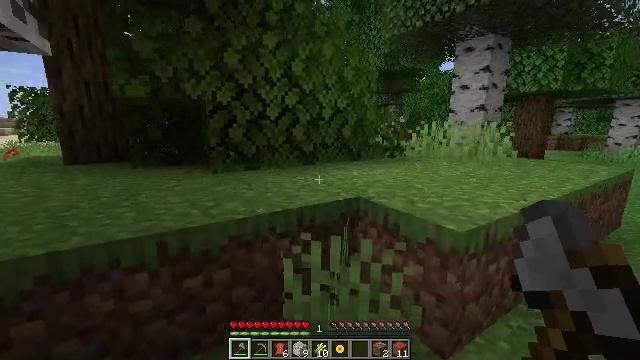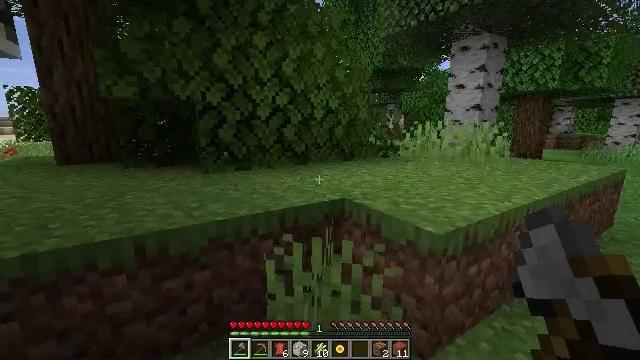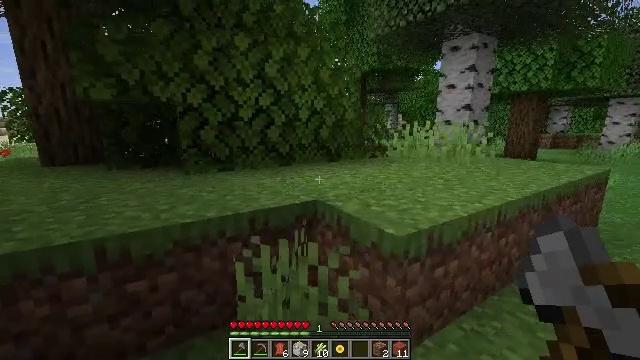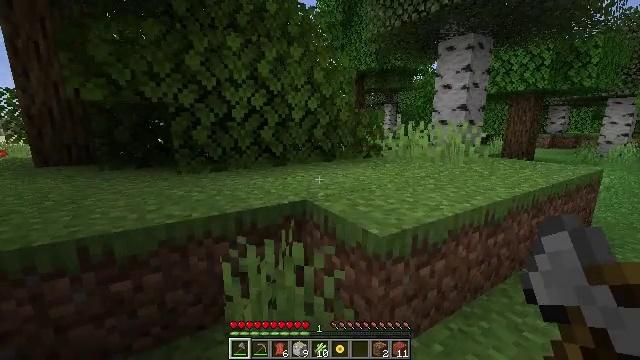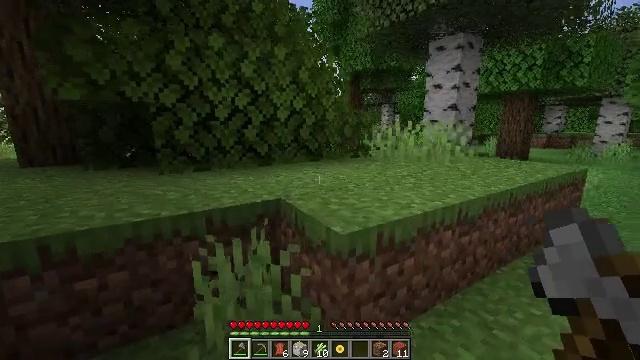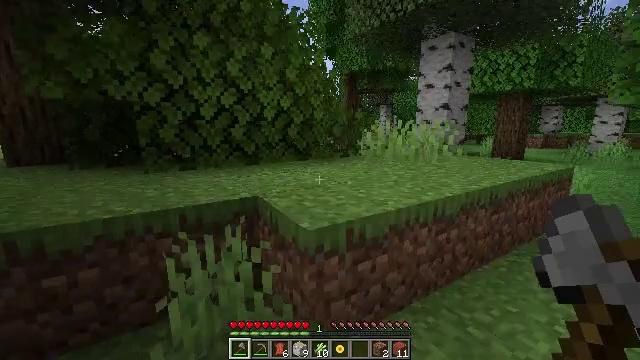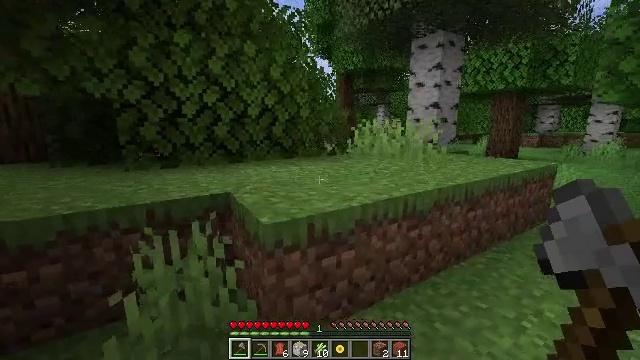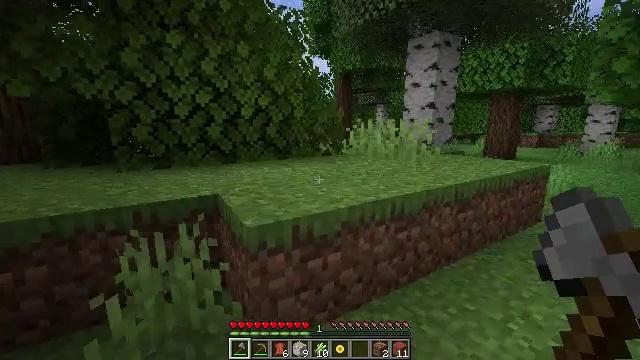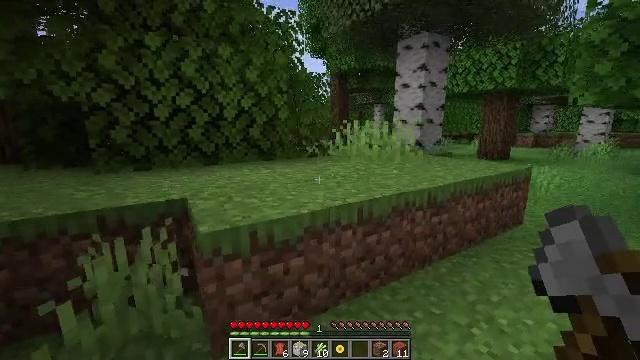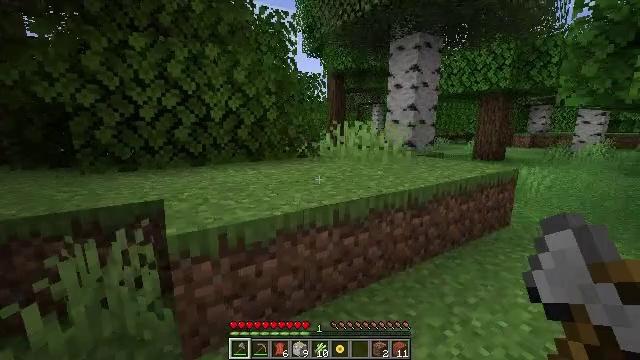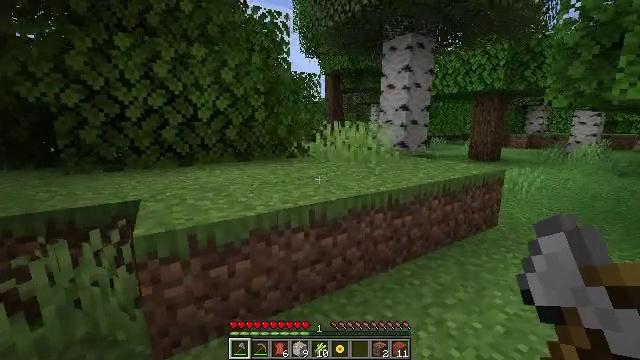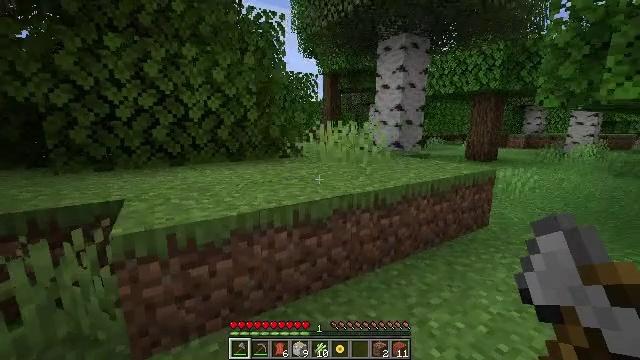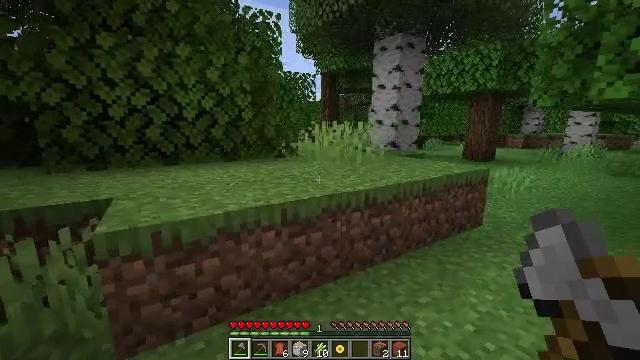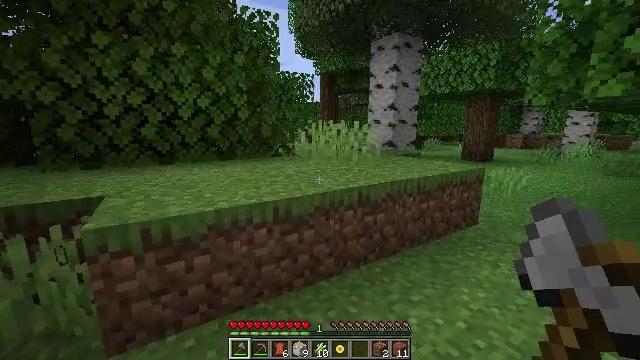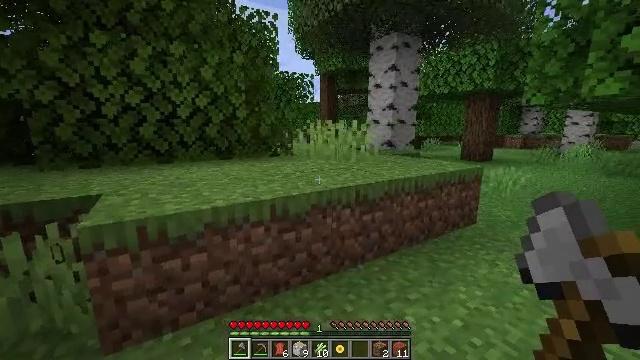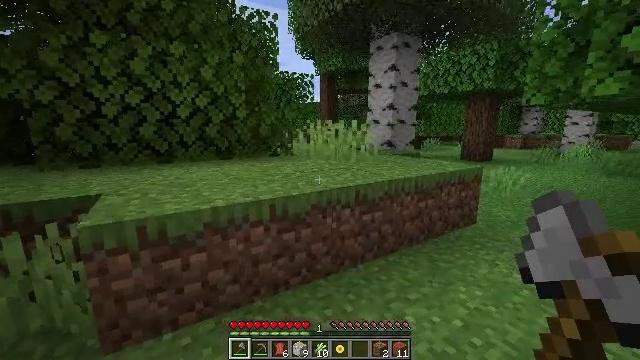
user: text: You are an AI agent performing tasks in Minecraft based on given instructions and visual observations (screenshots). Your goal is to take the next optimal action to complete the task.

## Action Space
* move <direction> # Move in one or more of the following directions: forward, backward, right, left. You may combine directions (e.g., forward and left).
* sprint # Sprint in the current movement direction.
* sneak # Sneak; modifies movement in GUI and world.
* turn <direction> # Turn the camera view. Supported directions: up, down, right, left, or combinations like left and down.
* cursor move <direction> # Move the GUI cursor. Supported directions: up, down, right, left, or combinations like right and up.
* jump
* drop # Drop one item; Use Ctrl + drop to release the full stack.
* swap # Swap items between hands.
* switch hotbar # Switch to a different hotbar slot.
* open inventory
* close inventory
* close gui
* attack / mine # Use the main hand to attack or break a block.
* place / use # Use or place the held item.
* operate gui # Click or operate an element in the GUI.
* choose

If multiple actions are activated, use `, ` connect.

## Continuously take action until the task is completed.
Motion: motion action
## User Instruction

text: Gather birch log for crafting.
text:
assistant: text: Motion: move right
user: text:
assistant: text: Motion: move right
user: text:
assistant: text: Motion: move right
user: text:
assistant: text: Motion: move right
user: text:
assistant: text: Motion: move right
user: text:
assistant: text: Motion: move right
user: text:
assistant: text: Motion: move right
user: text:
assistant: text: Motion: move right
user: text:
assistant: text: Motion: move right
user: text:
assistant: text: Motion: move right
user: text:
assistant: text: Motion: no_op
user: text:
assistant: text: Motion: no_op
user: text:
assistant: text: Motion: no_op
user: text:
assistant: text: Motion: no_op
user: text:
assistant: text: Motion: no_op
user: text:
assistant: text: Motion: no_op
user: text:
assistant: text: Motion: turn left
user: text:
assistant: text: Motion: turn left
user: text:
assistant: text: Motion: turn left and up
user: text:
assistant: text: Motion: turn left and up
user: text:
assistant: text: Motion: turn left and up
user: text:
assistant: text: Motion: turn left and up
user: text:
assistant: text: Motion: turn left
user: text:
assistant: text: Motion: no_op
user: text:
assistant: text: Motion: no_op
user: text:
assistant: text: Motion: no_op
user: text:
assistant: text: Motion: move forward
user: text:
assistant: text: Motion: move forward
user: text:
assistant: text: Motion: move forward, turn left
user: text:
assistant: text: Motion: move forward, turn left and up